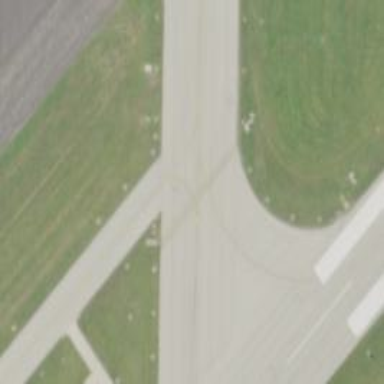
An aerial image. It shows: Image of taxiway at airport.